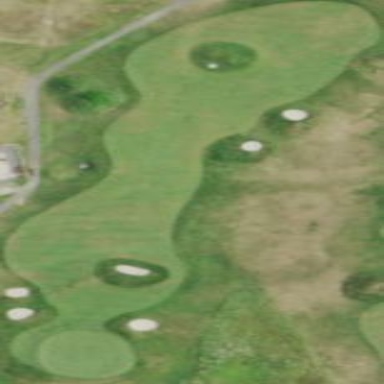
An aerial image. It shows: Golf fairway in the image.